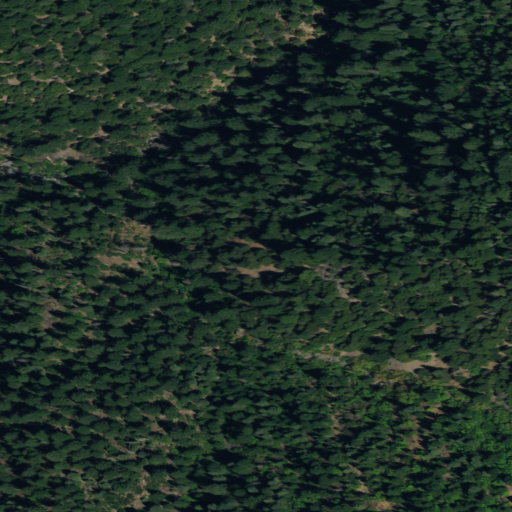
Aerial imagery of valley in California named Fools Gulch containing only evergreen forest